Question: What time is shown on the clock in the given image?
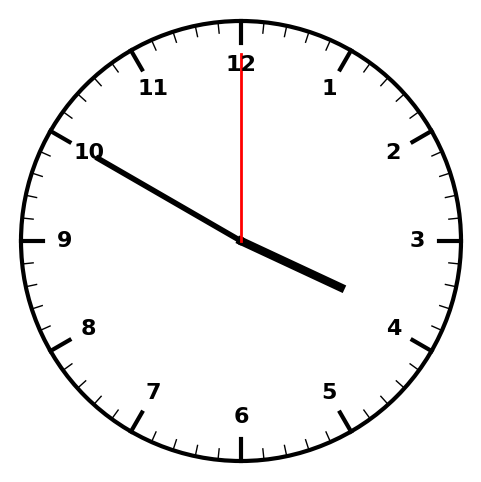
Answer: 03:50:00